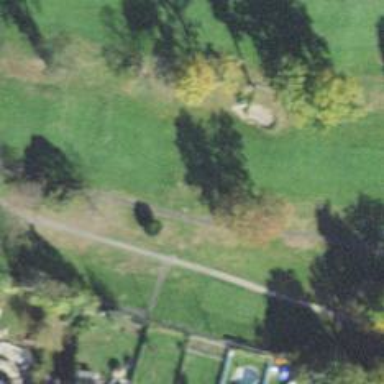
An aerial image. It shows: Golf fairway surrounded by grass.